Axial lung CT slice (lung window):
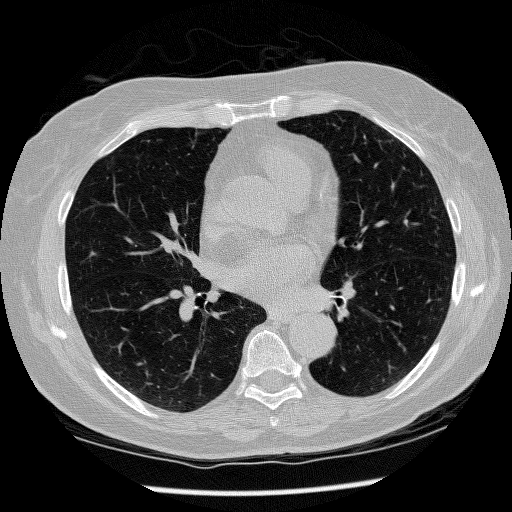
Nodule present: no